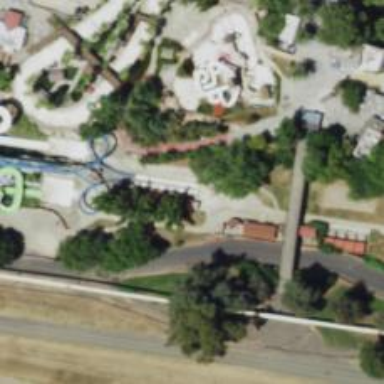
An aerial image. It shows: Water slide attraction.